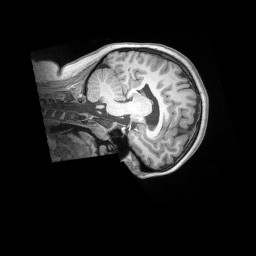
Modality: T1w
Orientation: sagittal
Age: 10
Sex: female
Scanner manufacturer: siemens
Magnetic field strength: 3 T
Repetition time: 2.53 s
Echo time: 0.00164 s